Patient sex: F
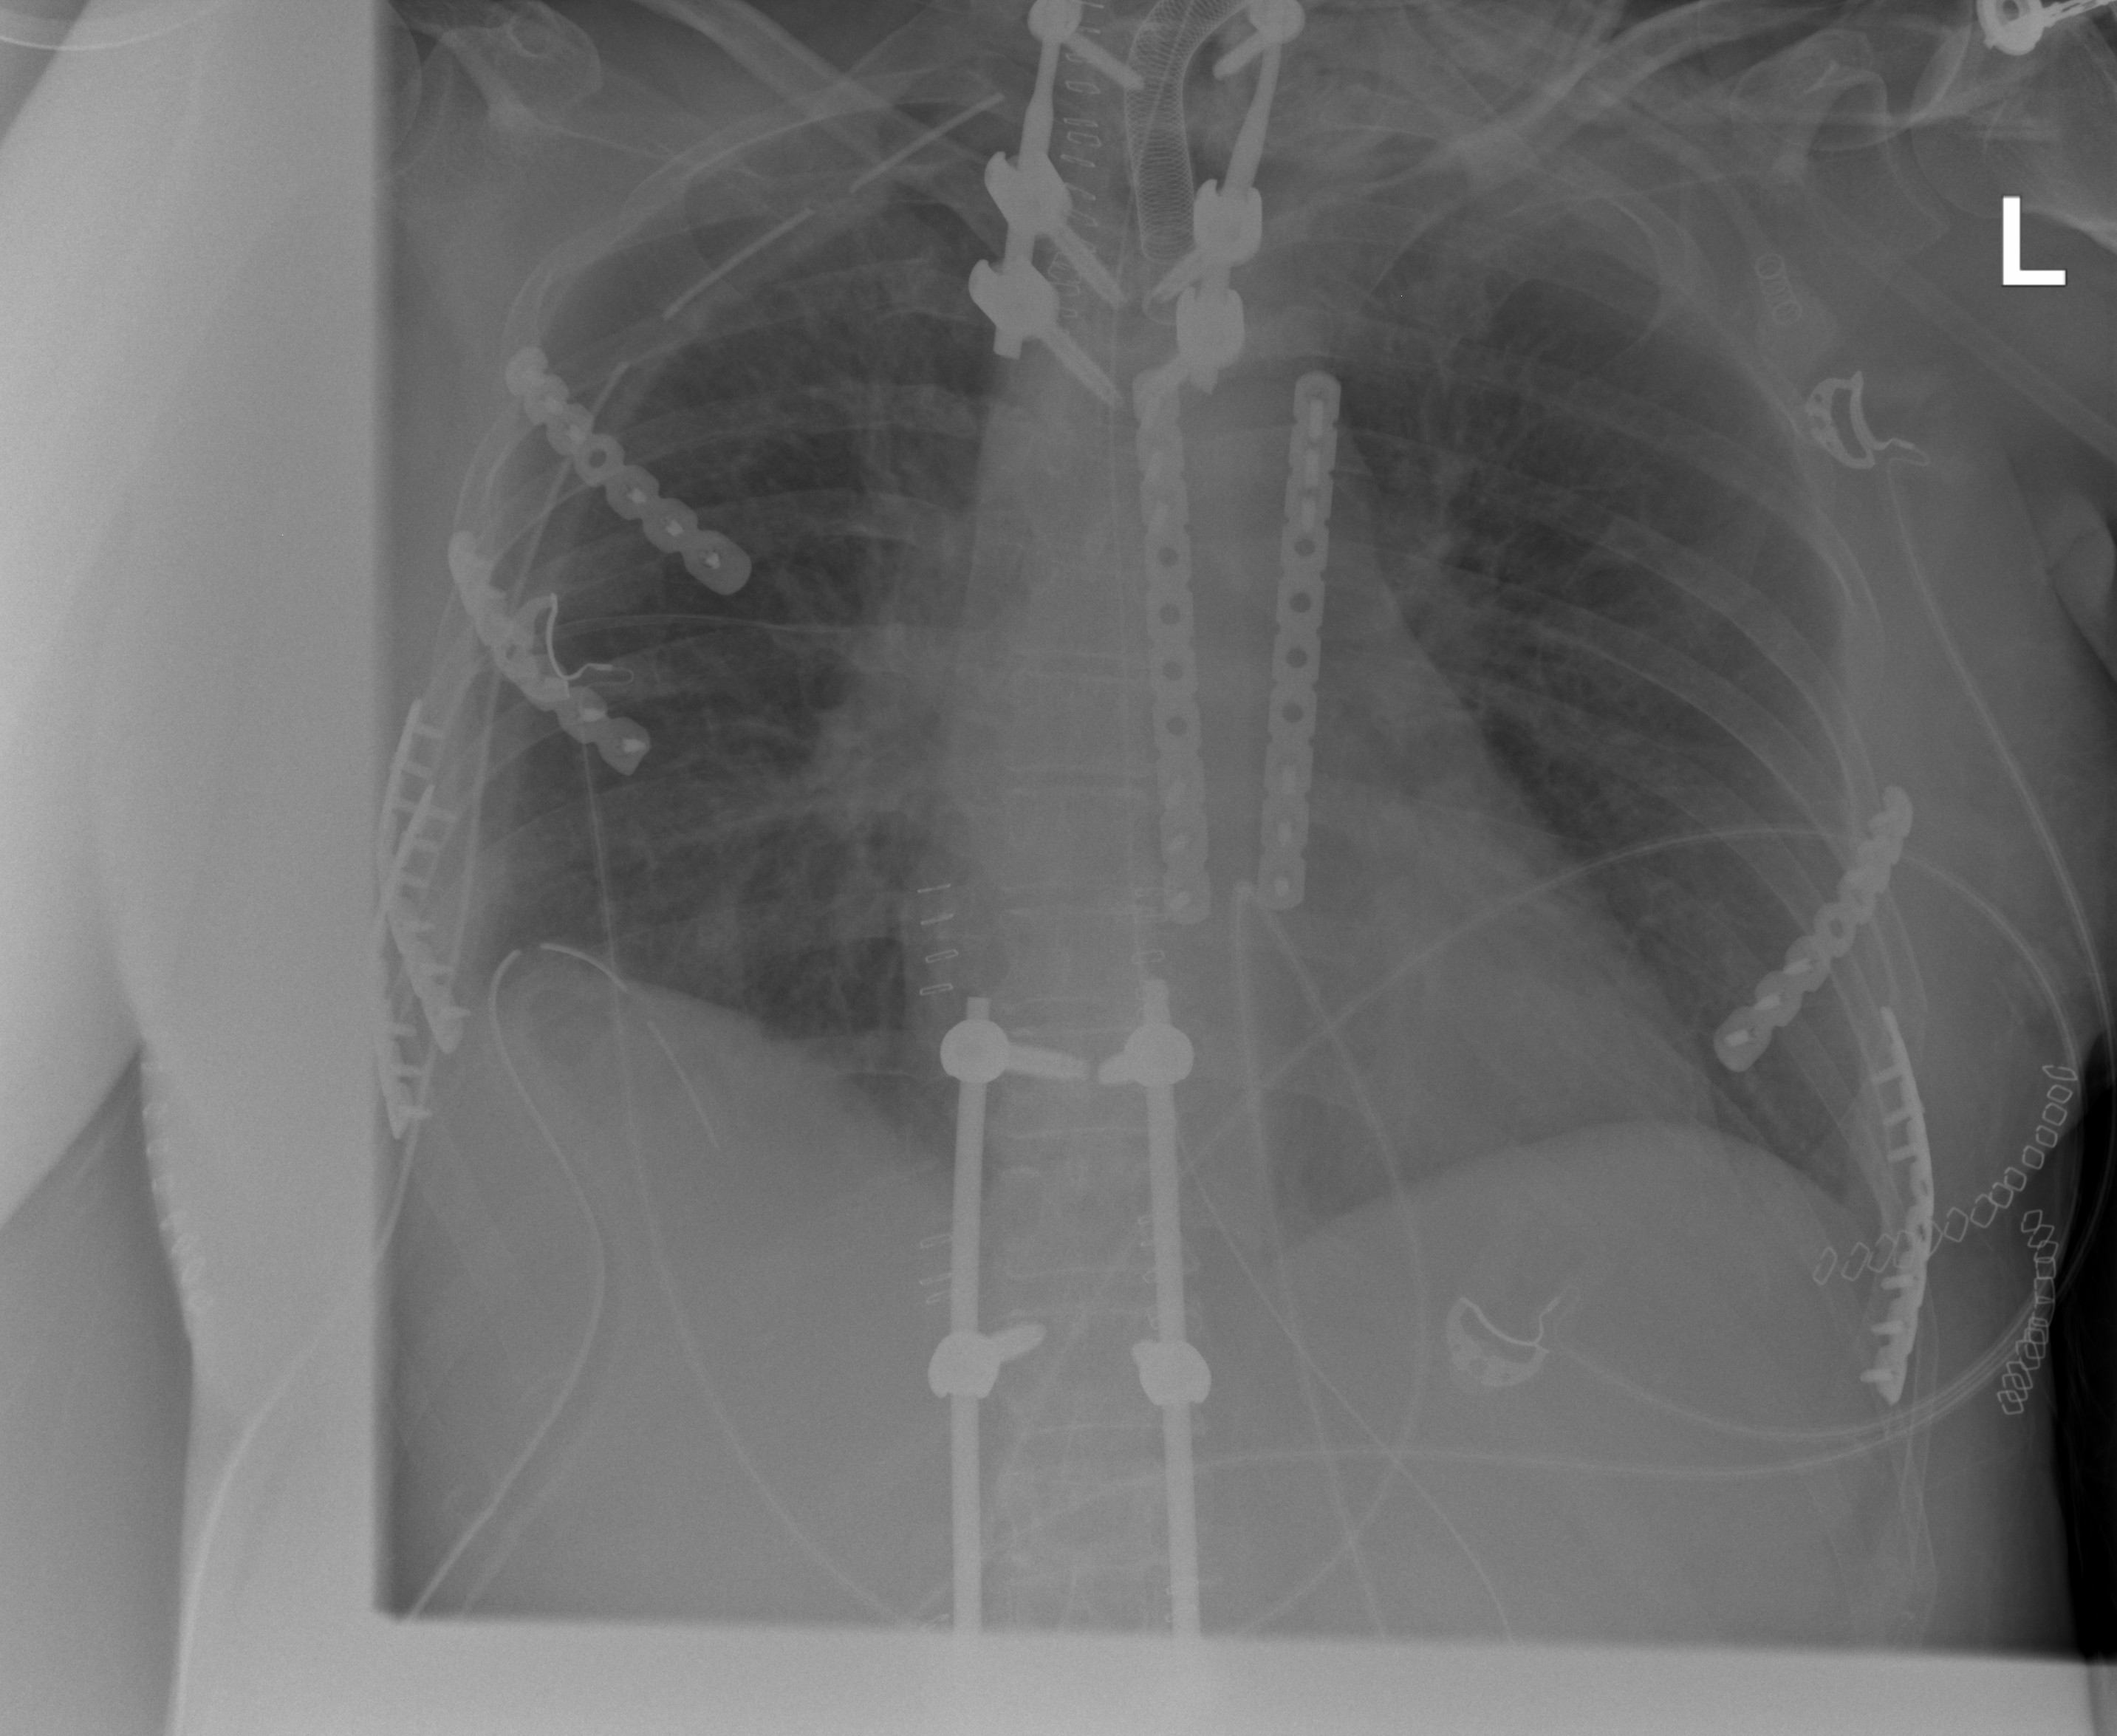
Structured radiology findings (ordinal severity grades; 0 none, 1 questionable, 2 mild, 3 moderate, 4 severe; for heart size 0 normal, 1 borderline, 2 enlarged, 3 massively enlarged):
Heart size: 0
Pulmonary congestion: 0
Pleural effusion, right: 1
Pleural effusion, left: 0
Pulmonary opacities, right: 0
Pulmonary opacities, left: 0
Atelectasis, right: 1
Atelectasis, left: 0